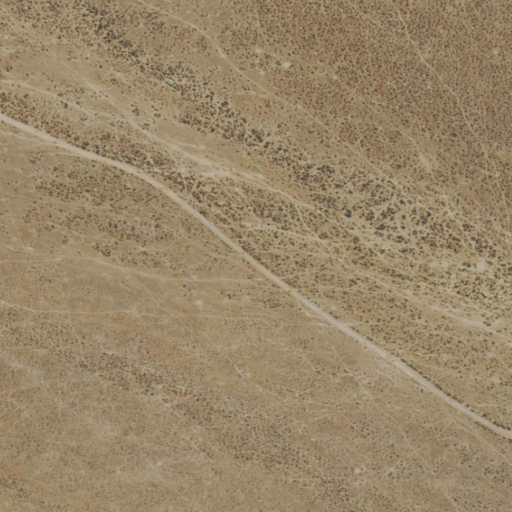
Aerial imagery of valley in Nevada named Harry Canyon containing only shrub